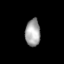
Tissue: lung
Cell type: T cells
Senescence score: 0.1312
Nuclear area (px): 400
Mean DAPI intensity: 163.22